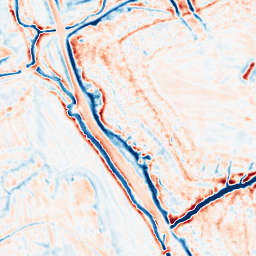
Category: edge_preserving
Decomposition family: bilateral
Decomposition parameters: d: 15
sigma_color: 100
sigma_space: 25
Upsampling method: cubic_mitchell
Upsampling parameters: scale: 2
Upsampling scale: 2